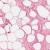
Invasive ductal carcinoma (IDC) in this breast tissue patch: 0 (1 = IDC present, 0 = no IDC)